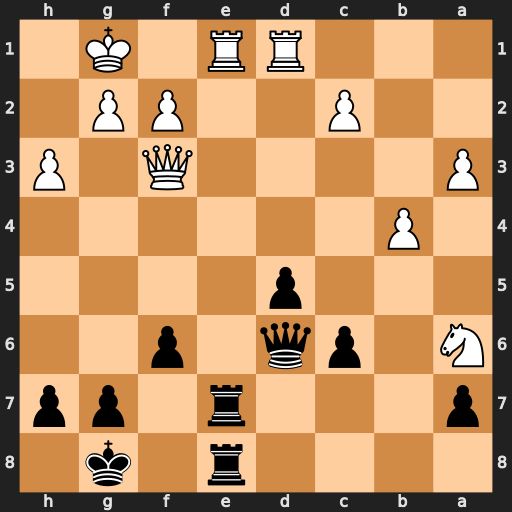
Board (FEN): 4r1k1/p3r1pp/N1pq1p2/3p4/1P6/P4Q1P/2P2PP1/3RR1K1
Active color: b
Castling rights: -
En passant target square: -
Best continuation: Rxe1+ Rxe1 Rxe1#